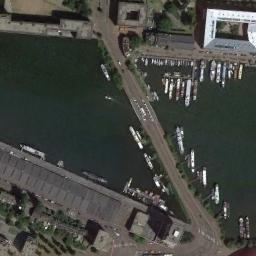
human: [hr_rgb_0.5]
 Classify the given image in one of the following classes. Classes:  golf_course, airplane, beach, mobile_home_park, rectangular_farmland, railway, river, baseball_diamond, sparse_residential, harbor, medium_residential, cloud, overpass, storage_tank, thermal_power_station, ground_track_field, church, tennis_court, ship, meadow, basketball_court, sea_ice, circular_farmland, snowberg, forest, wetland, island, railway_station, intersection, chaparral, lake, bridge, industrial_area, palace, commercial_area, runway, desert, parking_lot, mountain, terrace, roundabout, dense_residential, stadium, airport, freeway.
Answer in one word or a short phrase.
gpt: bridge